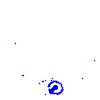
Particle: electron